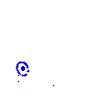
Particle: electron